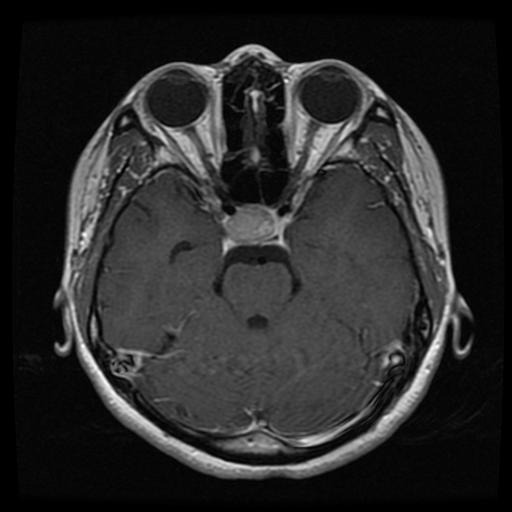
Label: pituitary